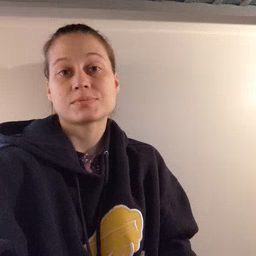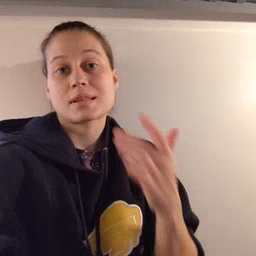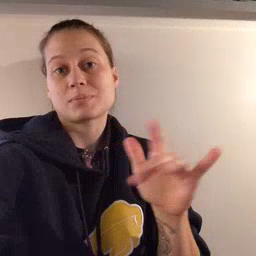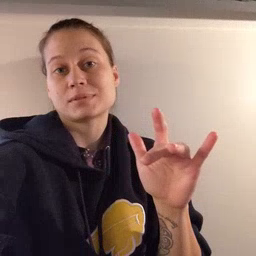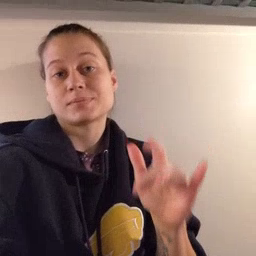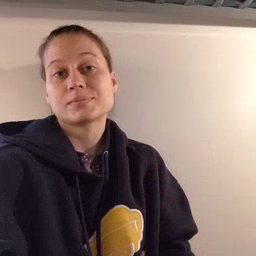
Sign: empty